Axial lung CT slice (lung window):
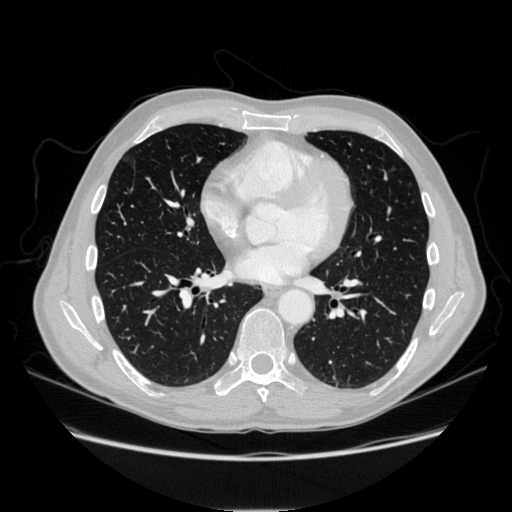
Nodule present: no